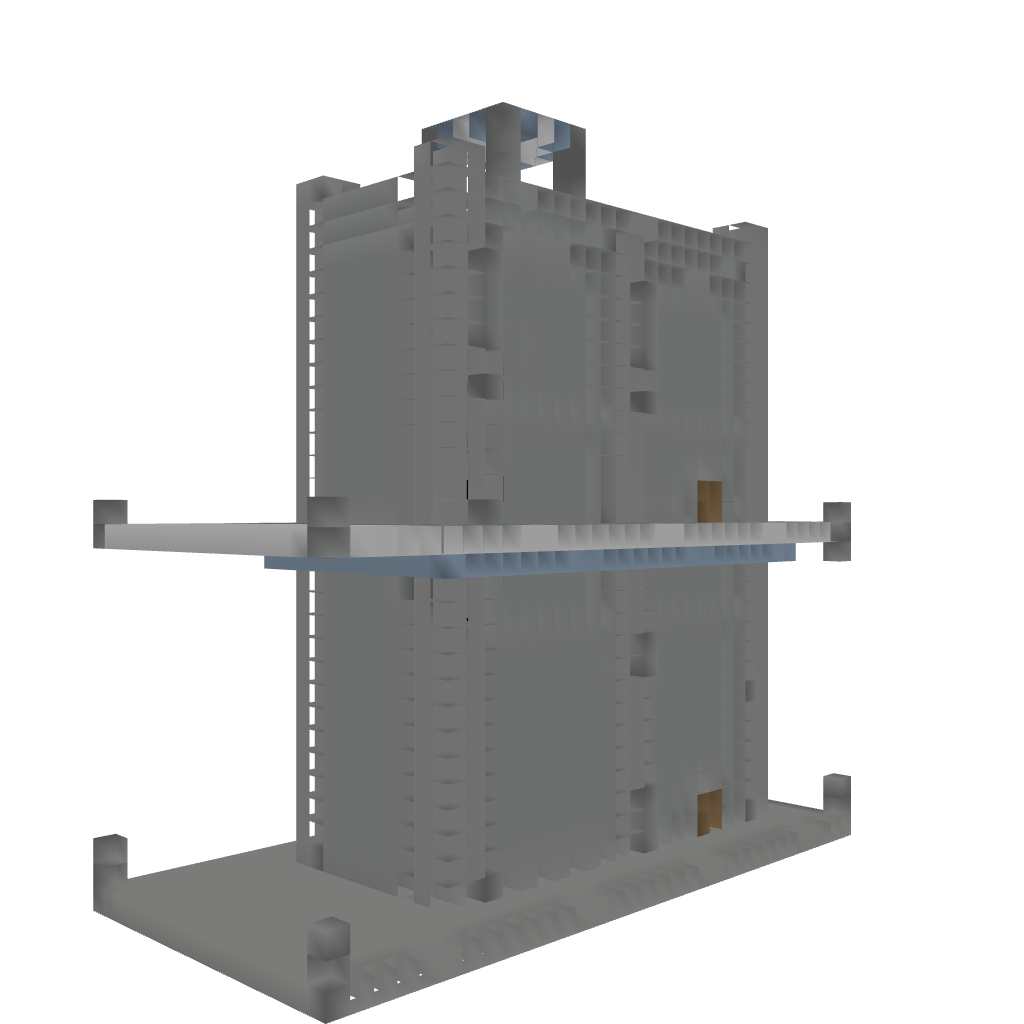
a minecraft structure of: medium castle